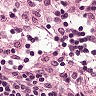
Metastatic tissue present: no